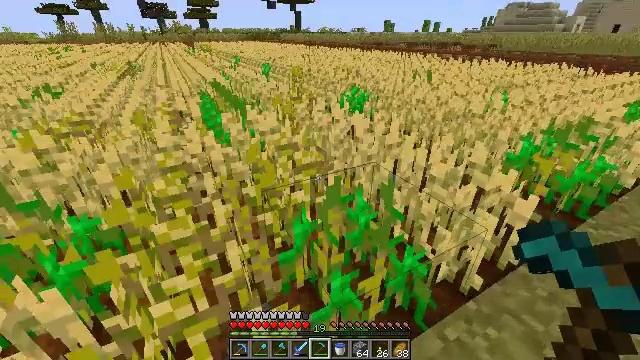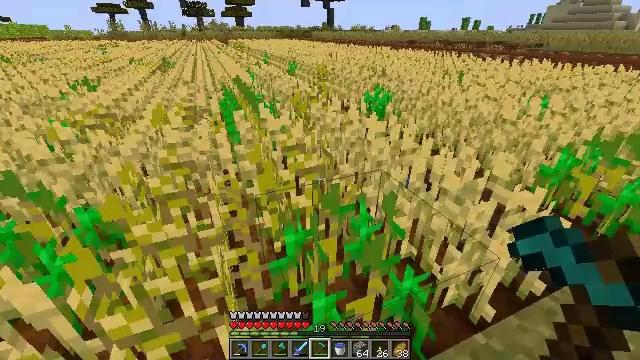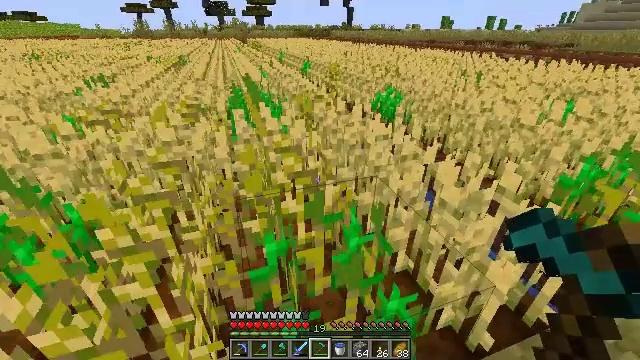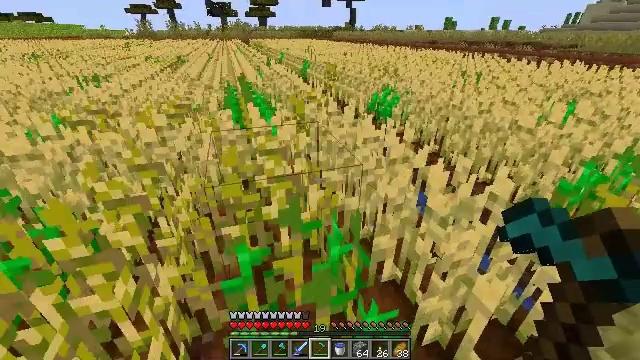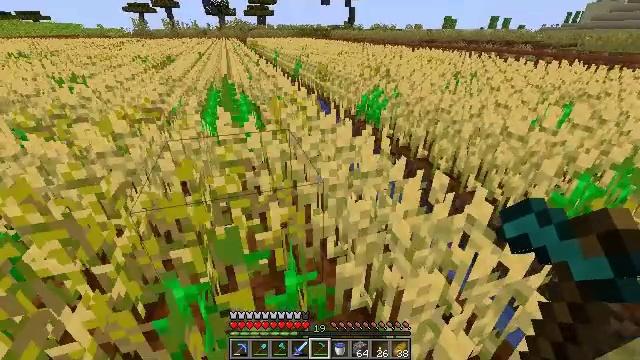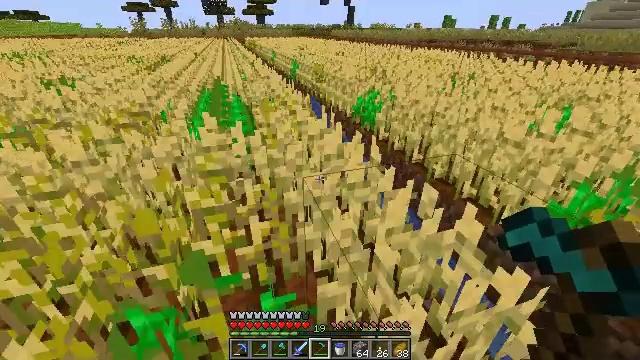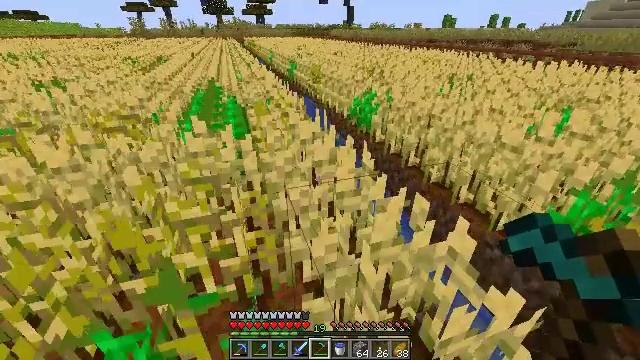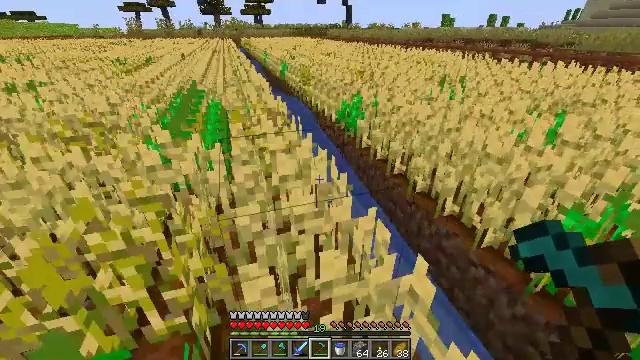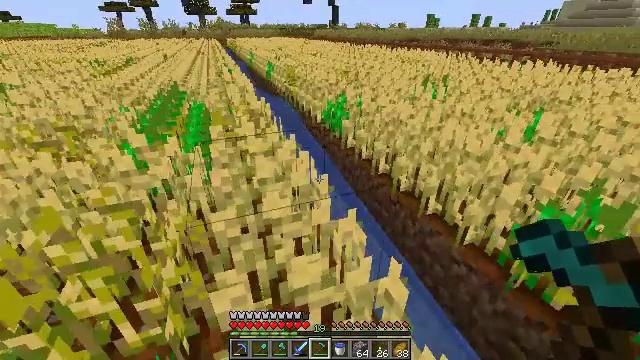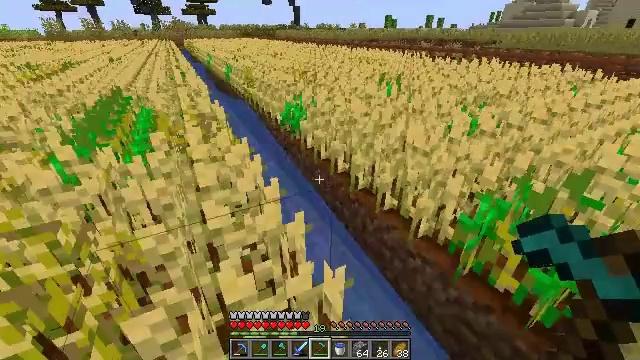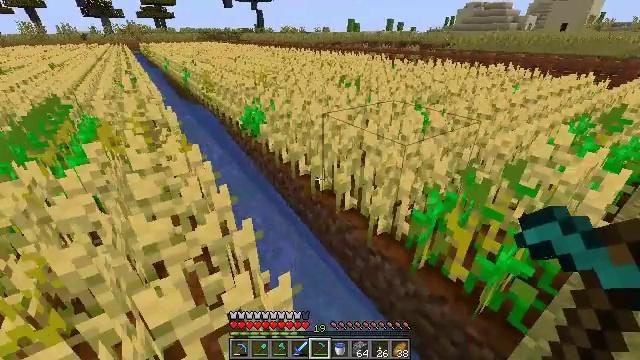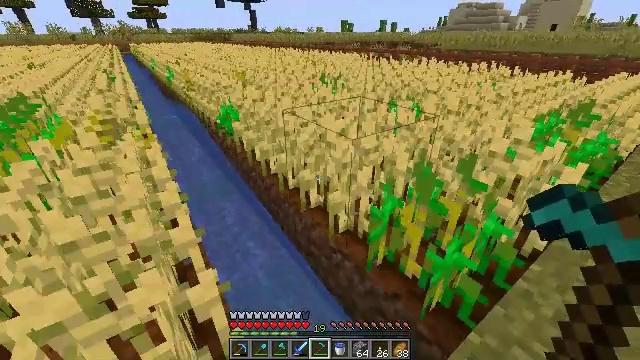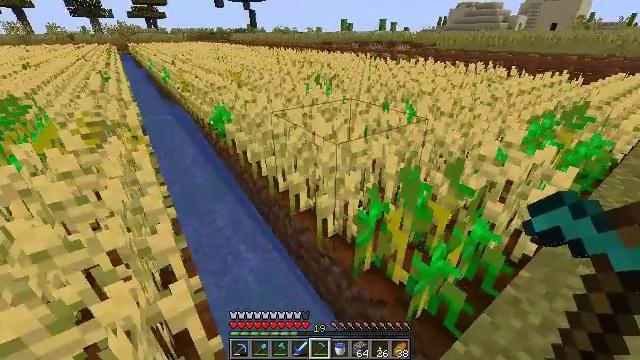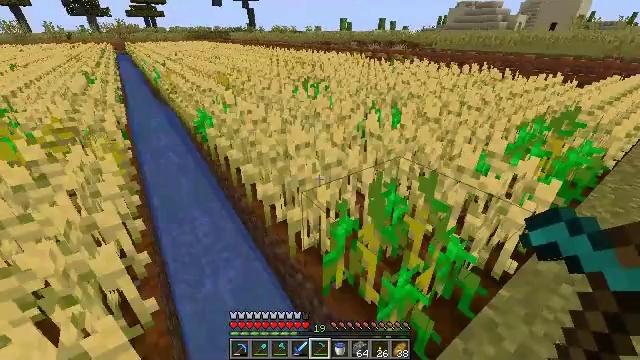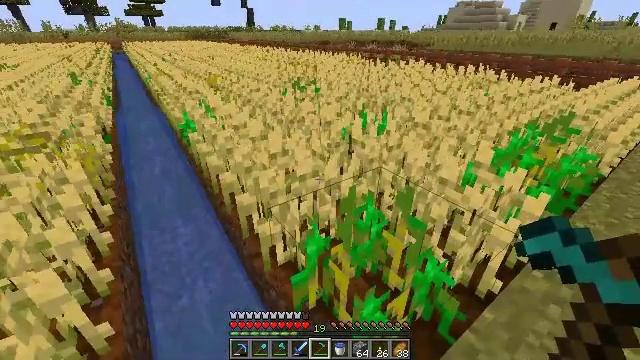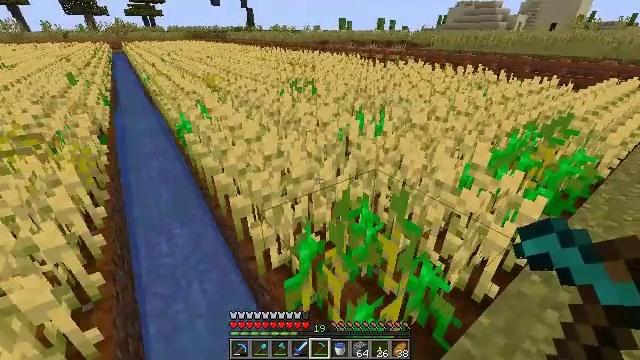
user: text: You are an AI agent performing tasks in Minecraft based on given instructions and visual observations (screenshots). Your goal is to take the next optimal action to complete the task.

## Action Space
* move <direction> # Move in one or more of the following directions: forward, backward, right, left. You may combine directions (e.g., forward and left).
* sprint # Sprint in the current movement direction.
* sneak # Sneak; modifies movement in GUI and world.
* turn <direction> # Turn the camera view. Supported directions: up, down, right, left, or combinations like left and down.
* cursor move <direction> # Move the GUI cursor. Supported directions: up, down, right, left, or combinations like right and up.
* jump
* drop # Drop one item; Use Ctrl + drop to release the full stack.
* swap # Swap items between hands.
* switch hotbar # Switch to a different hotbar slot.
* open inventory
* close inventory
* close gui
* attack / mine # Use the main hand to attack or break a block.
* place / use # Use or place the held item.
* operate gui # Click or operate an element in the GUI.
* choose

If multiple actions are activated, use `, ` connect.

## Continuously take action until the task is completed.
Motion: motion action
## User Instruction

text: Get wheat from the farmland.
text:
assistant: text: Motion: move forward and move right, turn left
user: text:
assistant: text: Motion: move forward and move right, turn left
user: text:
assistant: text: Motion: move forward and move right
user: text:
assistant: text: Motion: move forward and move right
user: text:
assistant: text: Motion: move forward and move right
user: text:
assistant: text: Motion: move forward and move right
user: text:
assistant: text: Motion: move right
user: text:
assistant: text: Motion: move right, turn right
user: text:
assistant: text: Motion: move right, turn right
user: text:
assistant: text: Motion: move right, turn right
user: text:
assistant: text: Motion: move right
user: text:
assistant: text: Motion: move forward and move right
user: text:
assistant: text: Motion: move forward and move right
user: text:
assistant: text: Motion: move forward and move right
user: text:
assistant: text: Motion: move forward and move right
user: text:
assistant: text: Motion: move forward and move right
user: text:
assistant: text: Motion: move forward and move right
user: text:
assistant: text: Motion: move forward and move right
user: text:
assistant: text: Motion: move forward and move right
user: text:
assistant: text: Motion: move forward and move right
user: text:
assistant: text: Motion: move forward and move right
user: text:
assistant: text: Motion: move forward and move right
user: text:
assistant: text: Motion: move forward and move right, turn right
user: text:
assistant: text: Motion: move forward and move right, turn right
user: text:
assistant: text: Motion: move forward and move right, turn right
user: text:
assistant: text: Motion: move forward and move right
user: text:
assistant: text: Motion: move forward and move right
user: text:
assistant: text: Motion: move forward and move right
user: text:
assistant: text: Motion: move forward and move right
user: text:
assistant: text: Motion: move forward and move right